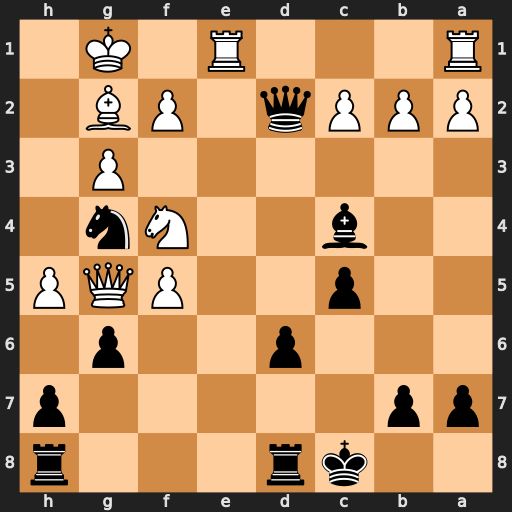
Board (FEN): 2kr3r/pp5p/3p2p1/2p2PQP/2b2Nn1/6P1/PPPq1PB1/R3R1K1
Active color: b
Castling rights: -
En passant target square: -
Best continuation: Qxf2+ Kh1 Qxg3 Qxg4 Qxg4